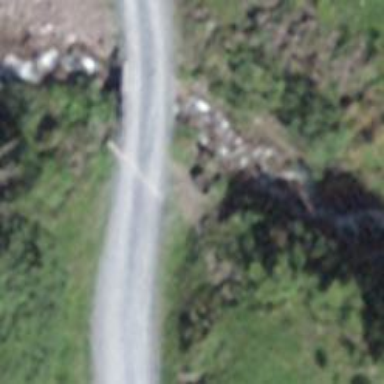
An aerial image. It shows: Gravel track on bridge with grade 2 tracktype.